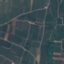
Label: PermanentCrop